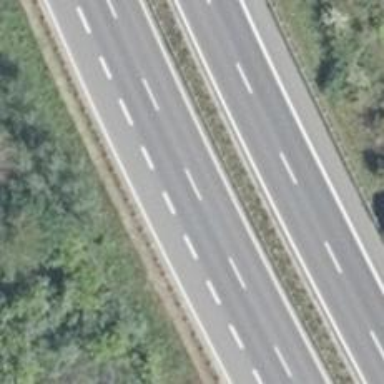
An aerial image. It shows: This is trunk highway with motorroad.